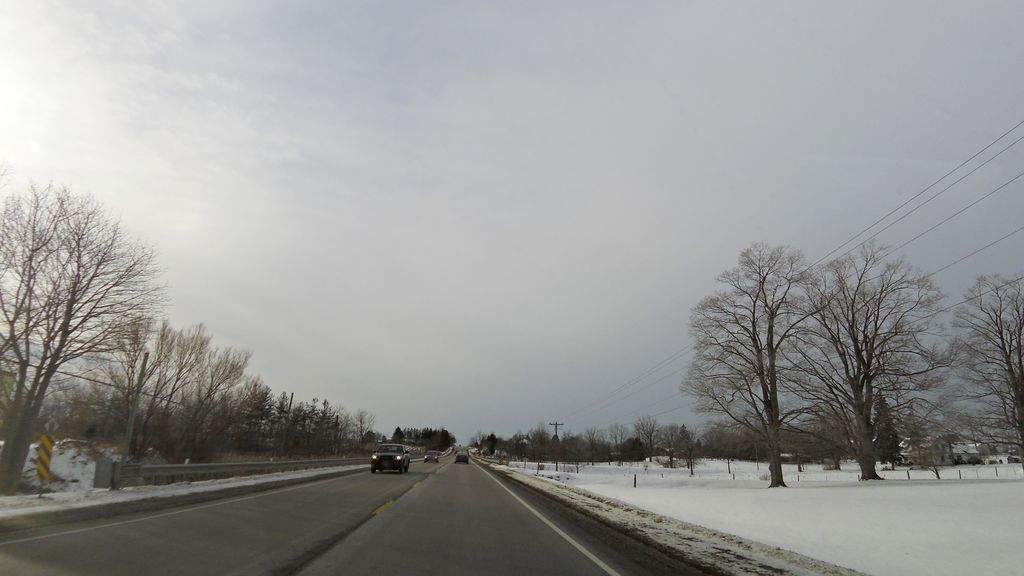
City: hamilton